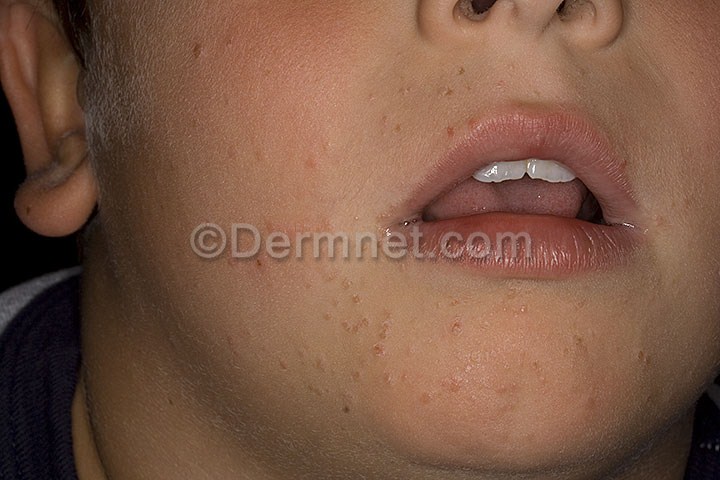
Disease: Warts Molluscum and other Viral Infections